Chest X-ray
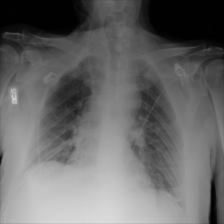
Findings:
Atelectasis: positive
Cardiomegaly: negative
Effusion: negative
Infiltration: negative
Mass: negative
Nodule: negative
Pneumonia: negative
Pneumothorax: negative
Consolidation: negative
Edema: negative
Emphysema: negative
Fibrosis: negative
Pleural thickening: negative
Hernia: negative